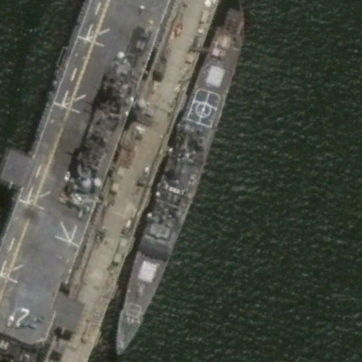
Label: cruiser